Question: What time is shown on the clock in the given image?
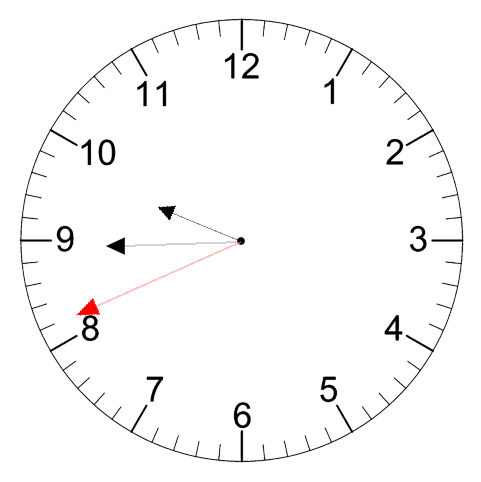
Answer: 09:44:41